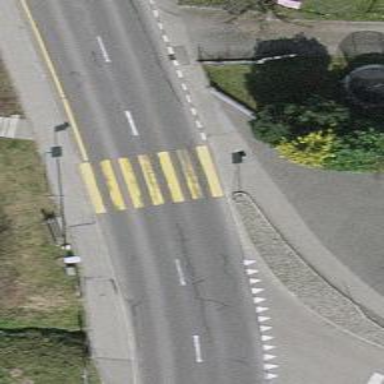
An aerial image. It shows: Zebra crossing on the road.